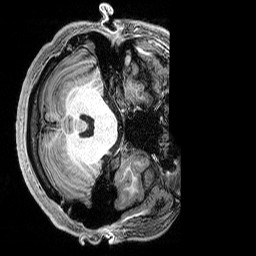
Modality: T1w
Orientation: axial
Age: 23
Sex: male
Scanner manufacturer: siemens
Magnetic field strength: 3 T
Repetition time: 2.8 s
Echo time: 0.00212 s